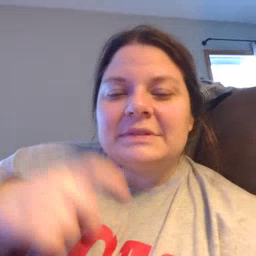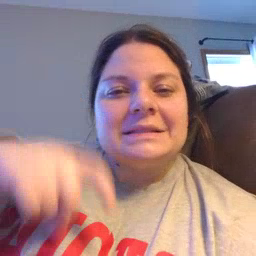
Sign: time